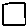
Label: square